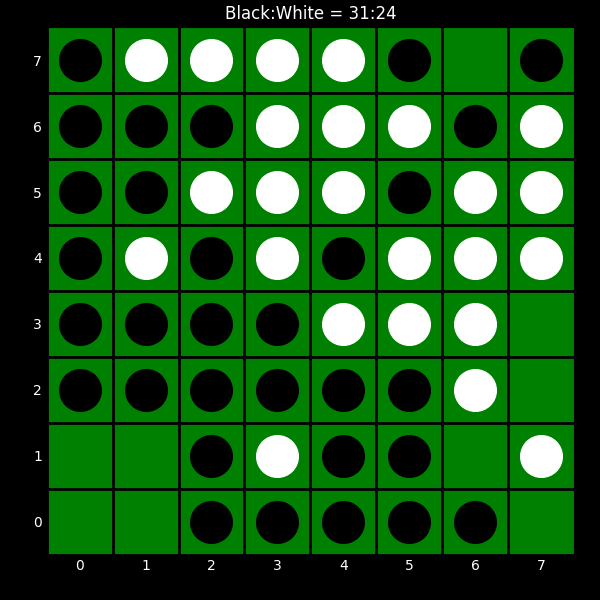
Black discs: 31
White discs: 24